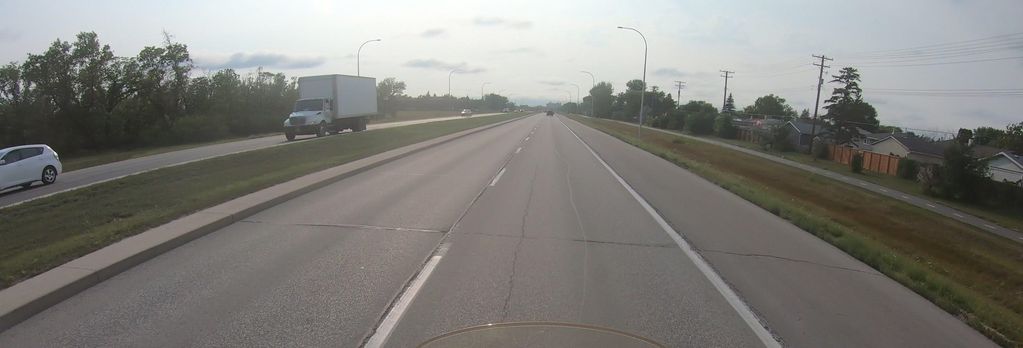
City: winnipeg